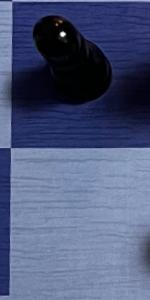
Label: Empty